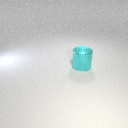
large cyan metal cylinder